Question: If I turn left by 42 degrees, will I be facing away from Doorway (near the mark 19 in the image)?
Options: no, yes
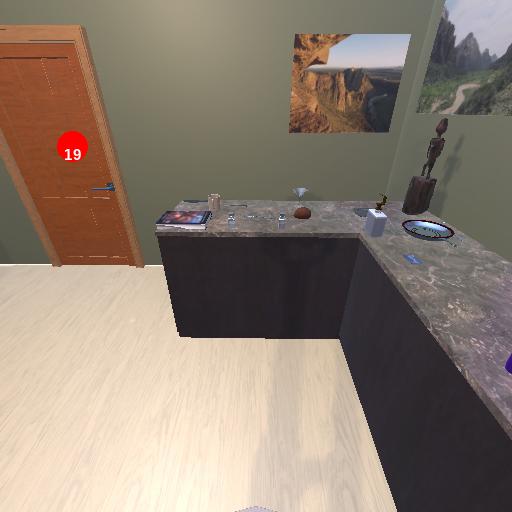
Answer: no